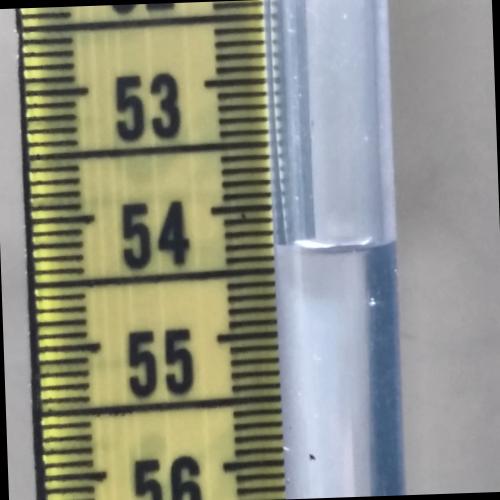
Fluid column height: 54.3 cm